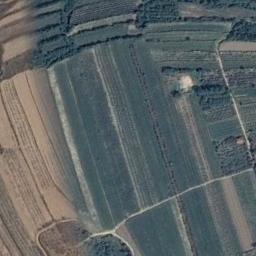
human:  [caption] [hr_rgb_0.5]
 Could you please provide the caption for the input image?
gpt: There are many plants on the terrace .

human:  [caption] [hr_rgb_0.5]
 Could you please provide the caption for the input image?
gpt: A large layer of brown and green mixed terraces .

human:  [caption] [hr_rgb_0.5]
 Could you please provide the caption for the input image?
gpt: The bare and green terrace is next to some trees .

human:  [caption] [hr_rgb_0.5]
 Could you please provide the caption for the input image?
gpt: Most of the terraces are bare land .

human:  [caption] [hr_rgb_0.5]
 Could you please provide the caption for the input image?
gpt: There are many green terraces and yellow ones arranged neatly .